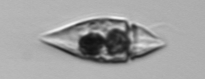
Label: Amphidinium